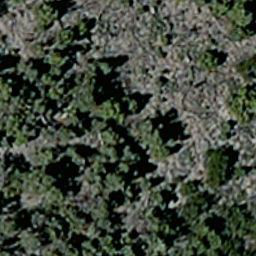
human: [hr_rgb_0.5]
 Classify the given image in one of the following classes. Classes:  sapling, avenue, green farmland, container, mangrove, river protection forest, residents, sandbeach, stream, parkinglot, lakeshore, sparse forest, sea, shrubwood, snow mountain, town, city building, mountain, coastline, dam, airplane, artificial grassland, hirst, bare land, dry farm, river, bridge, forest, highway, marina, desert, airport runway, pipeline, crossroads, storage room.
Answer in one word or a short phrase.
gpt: sparse forest